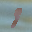
Label: 9